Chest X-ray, PA view. Patient: 58 years old, sex F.
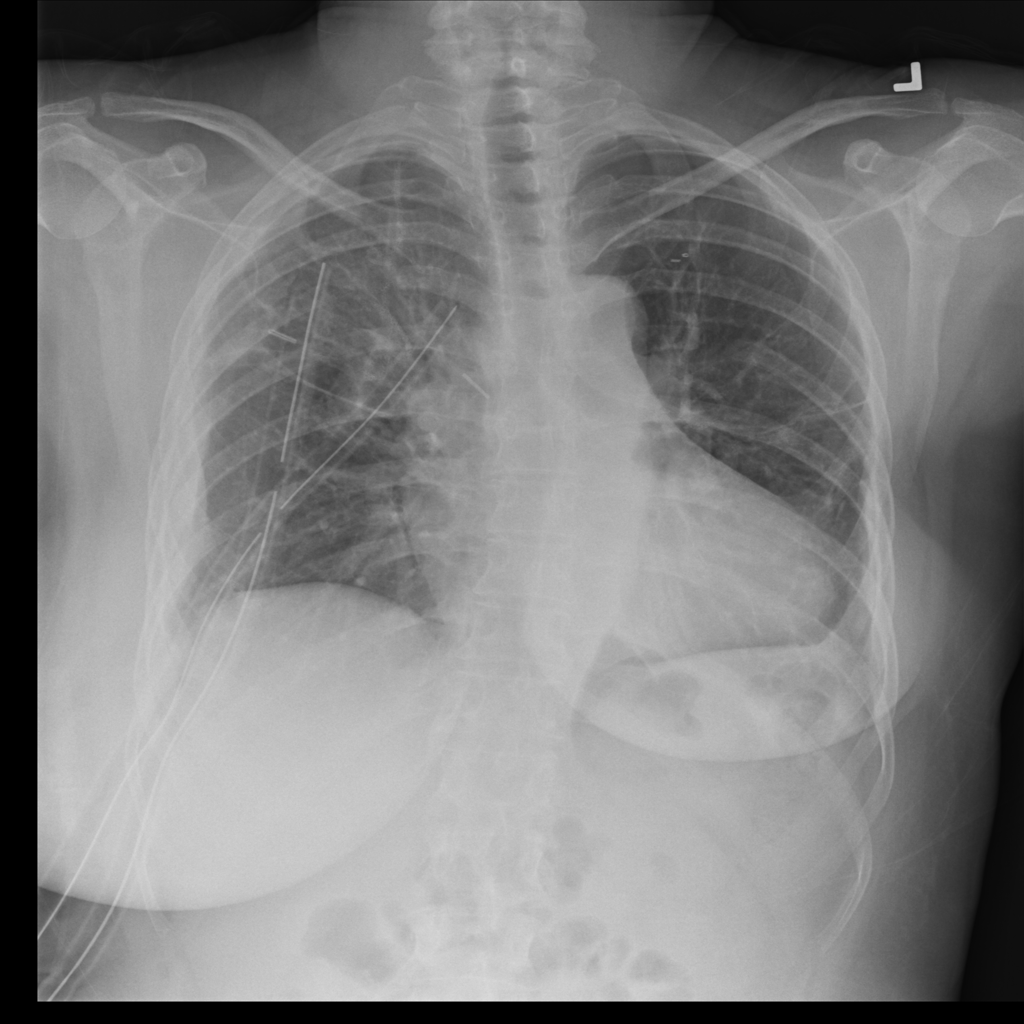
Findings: Pleural_Thickening